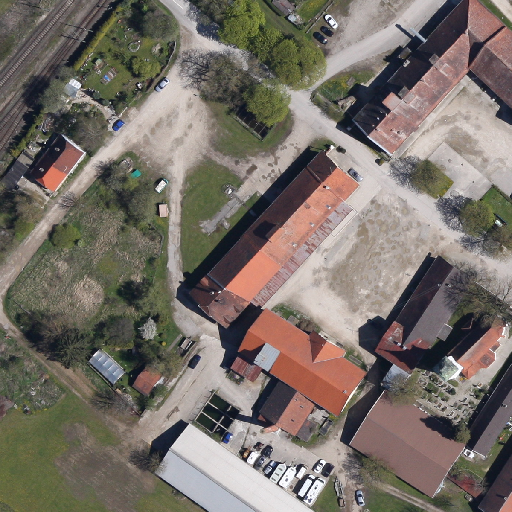
Referring expression: heavy-duty vehicle in the parking area